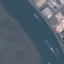
Label: River